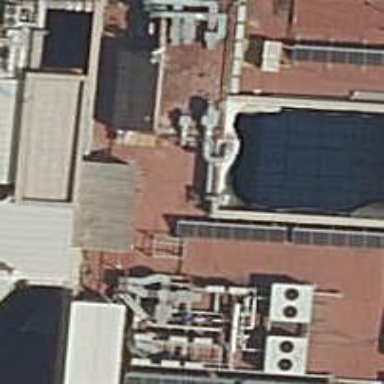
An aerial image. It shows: Hotel building.